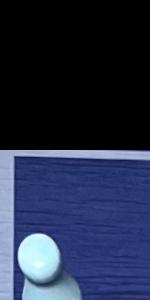
Label: Empty